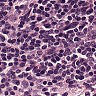
Metastatic tissue present: no